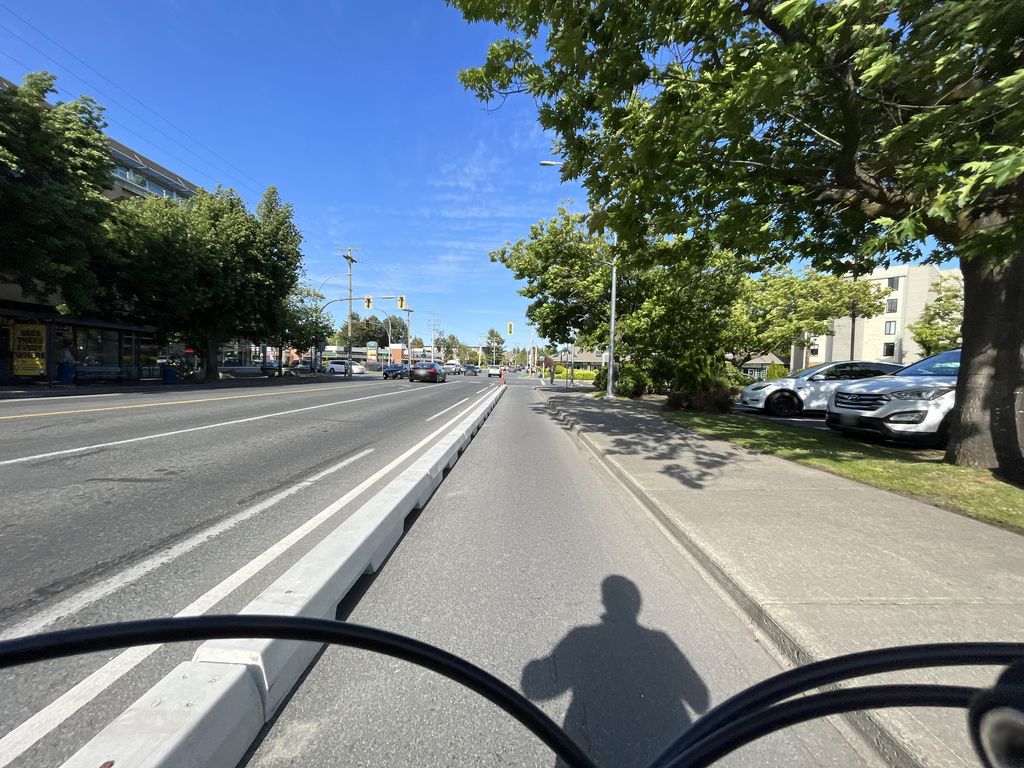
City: victoria